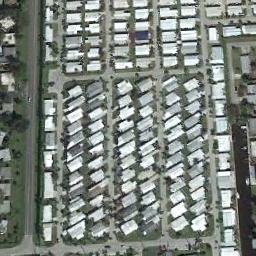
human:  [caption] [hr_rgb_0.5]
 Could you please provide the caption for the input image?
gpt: The mobile home park has lots of neatly arranged white mobile homes and some roads go through the mobile home park .

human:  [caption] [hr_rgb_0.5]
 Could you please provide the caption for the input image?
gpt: There are many buildings in the mobile home park .

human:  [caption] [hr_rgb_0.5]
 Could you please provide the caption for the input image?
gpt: The mobile home park is on the grass next to the road .

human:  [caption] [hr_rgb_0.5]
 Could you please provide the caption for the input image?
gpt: There are several trees around the mobile home community .

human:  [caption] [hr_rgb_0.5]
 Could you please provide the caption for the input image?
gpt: There are many white buildings in the mobile home park .